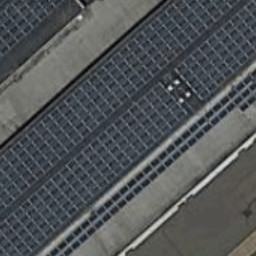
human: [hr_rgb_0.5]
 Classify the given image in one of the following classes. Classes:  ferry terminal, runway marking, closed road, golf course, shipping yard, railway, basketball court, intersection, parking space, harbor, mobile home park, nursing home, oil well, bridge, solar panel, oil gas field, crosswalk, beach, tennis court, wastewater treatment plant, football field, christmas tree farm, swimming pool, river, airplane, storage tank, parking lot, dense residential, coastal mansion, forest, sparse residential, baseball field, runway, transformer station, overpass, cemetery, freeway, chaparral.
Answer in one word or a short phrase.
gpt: solar panel